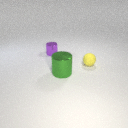
large green metal cylinder in front of small yellow rubber sphere